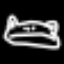
Label: frog